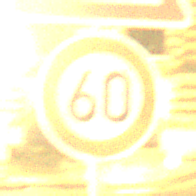
Verkehrszeichen: Geschwindigkeit60
Zusatzzeichen oben: AmphibienwanderungLinks
Umgebung: Outdoor, Urban
Tageszeit: Night
Wetter: Overcast
Licht: Artificial
Jahreszeit: NotSpecified
Kontrast: MediumContrast